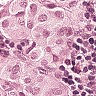
Metastatic tissue present: yes